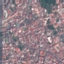
Land use / land cover class: Residential